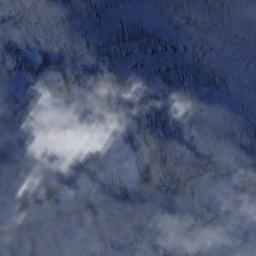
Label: cloud